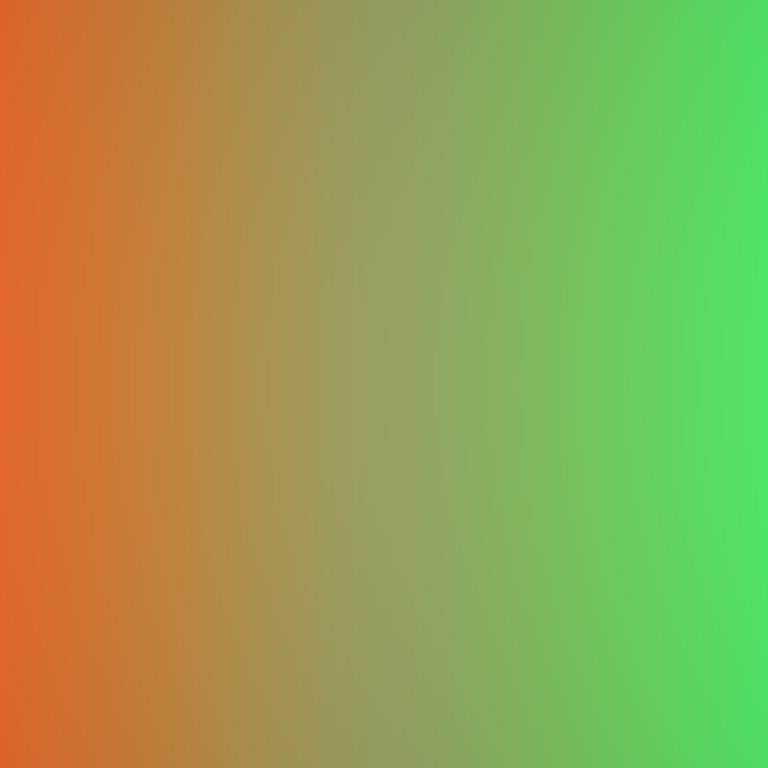
Abstract light effect, smooth gradient from warm orange to bright green, calm atmosphere, soft glow, no room, no furniture, no objects.